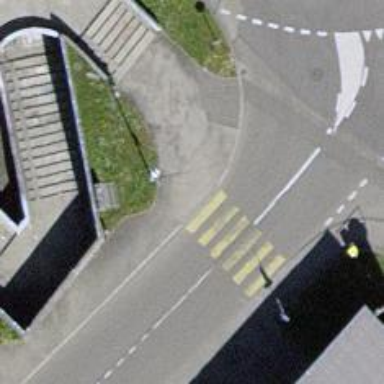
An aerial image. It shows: Uncontrolled zebra crossing with zebra markings.